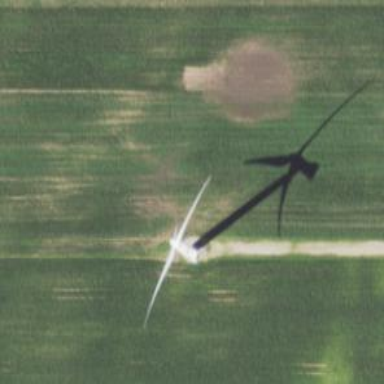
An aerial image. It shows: Wind turbine generator that utilizes wind as its source for generating electricity. It is of the horizontal axis type.